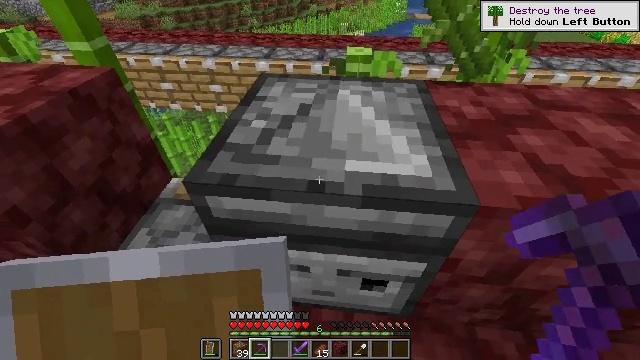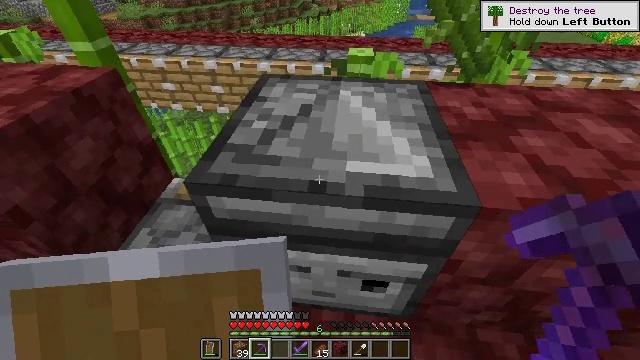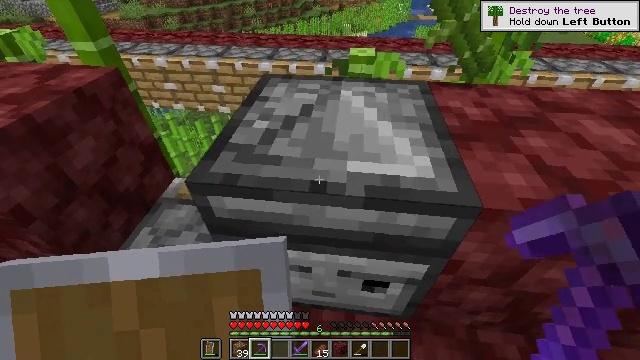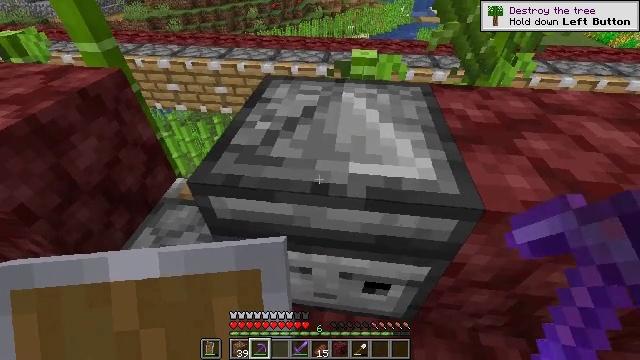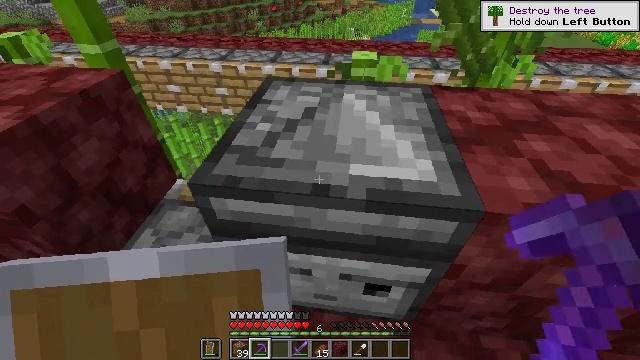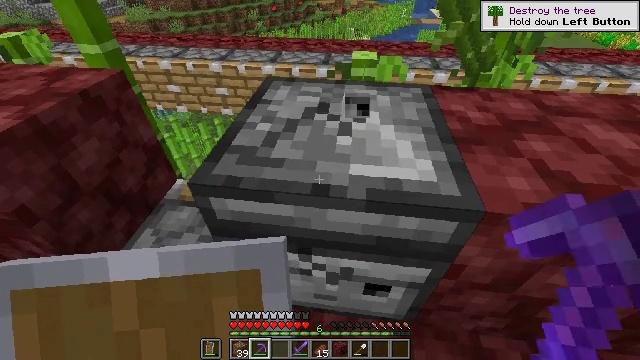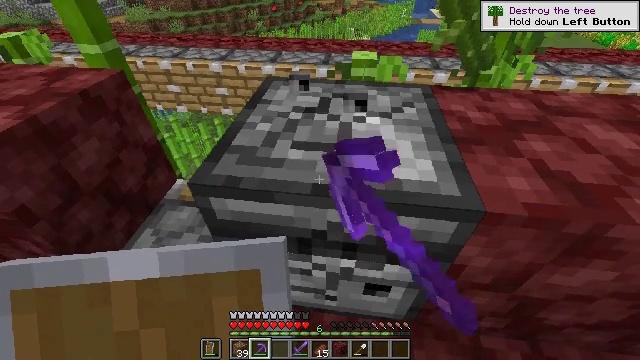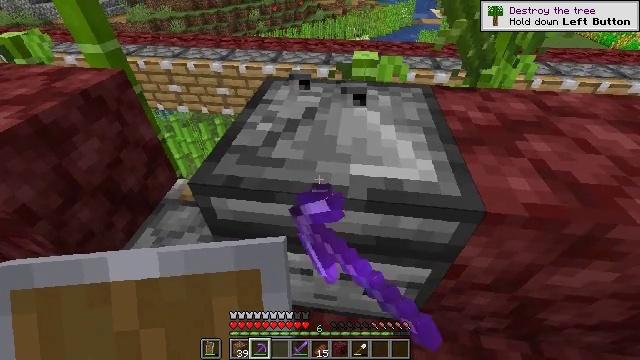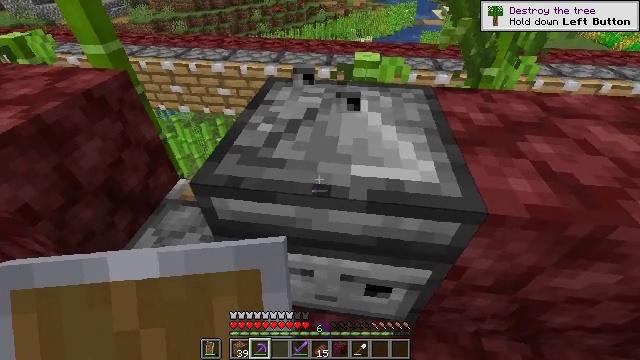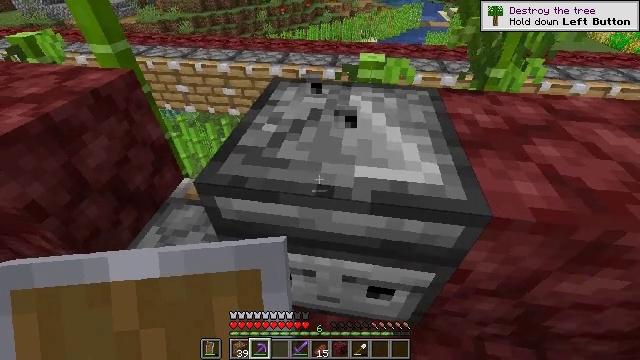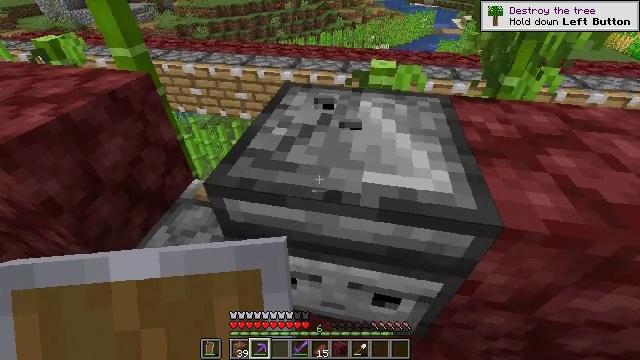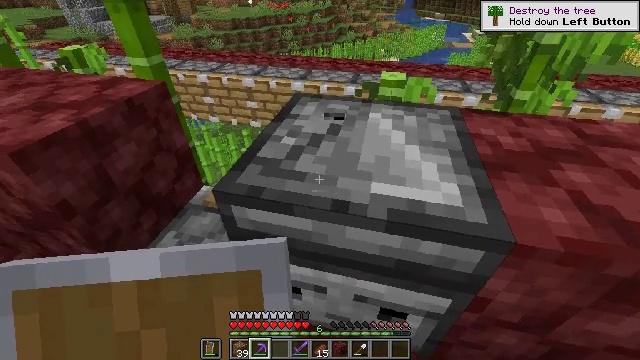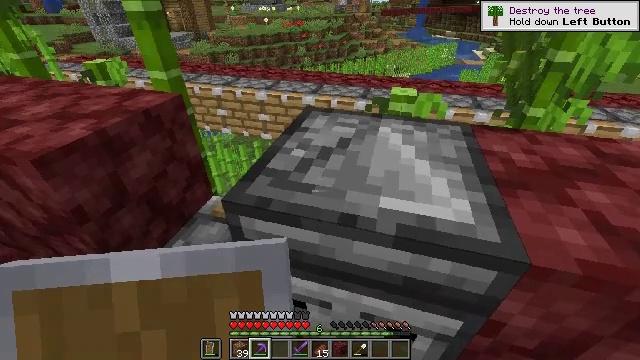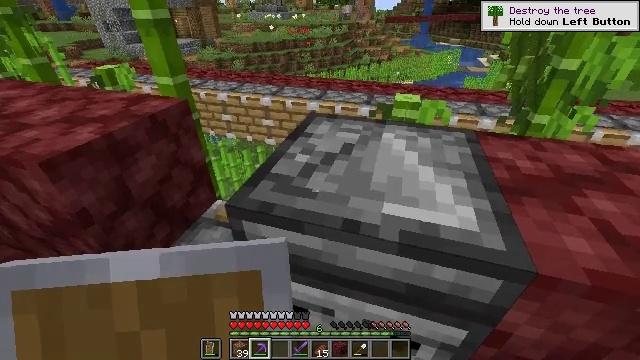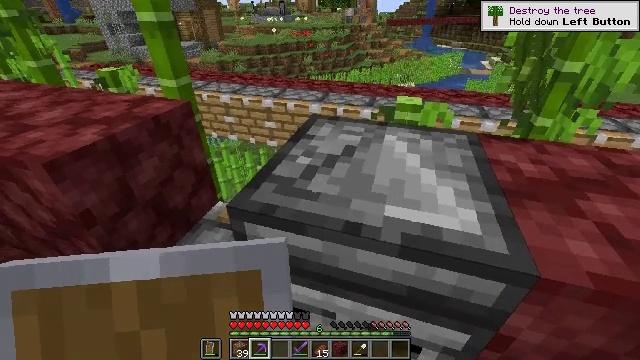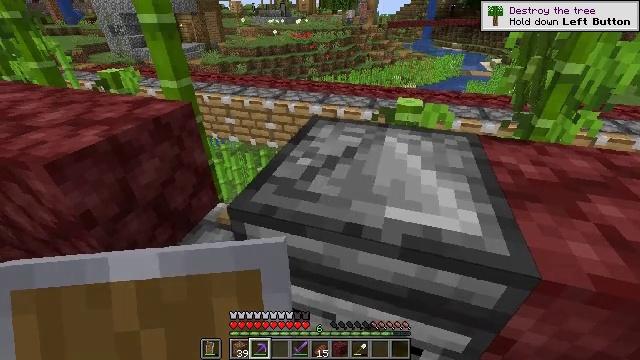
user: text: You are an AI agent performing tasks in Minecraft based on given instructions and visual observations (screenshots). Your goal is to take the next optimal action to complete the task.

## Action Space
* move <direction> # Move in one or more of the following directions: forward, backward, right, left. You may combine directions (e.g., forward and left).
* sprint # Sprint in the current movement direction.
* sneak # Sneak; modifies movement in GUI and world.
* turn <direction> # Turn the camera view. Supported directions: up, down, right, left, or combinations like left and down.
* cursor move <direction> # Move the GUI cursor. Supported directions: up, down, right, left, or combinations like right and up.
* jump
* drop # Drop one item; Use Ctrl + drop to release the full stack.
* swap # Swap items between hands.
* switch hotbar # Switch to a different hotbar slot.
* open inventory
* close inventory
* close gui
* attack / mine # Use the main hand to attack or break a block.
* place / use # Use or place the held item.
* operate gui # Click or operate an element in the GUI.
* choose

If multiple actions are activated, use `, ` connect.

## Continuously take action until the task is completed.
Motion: motion action
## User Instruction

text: Mine the observer block.
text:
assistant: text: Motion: no_op
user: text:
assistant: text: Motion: no_op
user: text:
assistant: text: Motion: no_op
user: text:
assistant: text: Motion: no_op
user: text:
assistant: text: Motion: attack / mine
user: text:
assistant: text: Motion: attack / mine
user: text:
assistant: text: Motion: no_op
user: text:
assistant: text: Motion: no_op
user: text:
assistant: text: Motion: turn left
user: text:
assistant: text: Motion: turn left and up
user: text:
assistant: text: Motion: turn left and up
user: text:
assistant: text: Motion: turn left and up
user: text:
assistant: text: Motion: turn up
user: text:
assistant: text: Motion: no_op
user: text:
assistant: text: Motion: no_op
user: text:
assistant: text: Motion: attack / mine
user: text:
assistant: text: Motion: attack / mine
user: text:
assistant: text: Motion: attack / mine
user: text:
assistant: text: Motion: attack / mine
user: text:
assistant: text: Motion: attack / mine
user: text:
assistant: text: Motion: no_op
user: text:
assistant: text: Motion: no_op
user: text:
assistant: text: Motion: no_op
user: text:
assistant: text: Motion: no_op